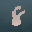
Label: 8